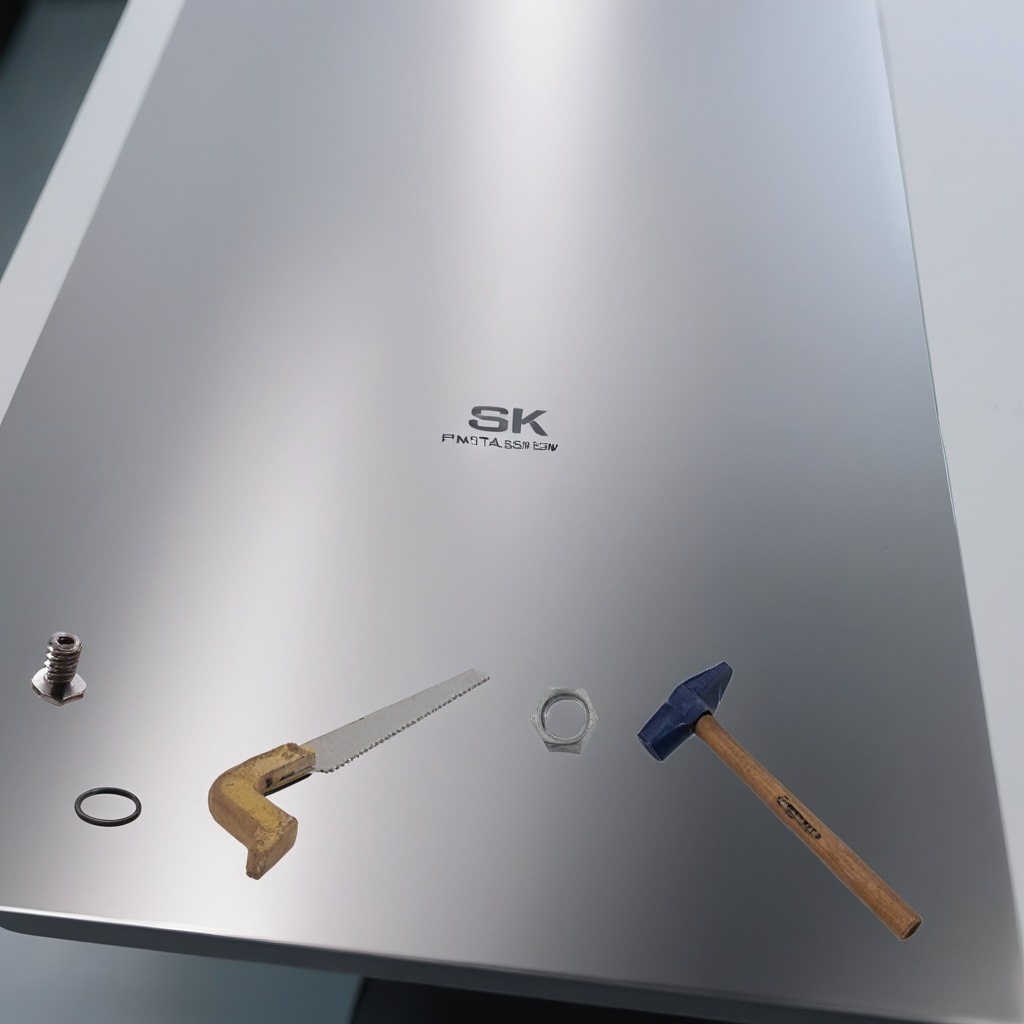
A rubber o-ring, a hammer, a metal machine screw, a handheld metal saw, and a metal nut are lying on a stainless steel table in a high-end prototyping lab.